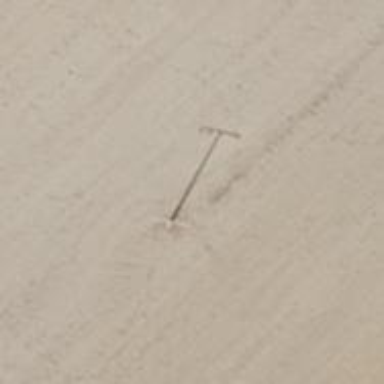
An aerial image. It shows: Power pole.